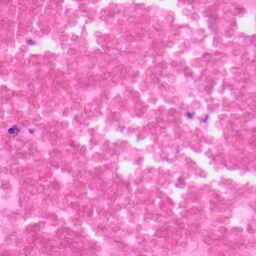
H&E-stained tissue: Colon